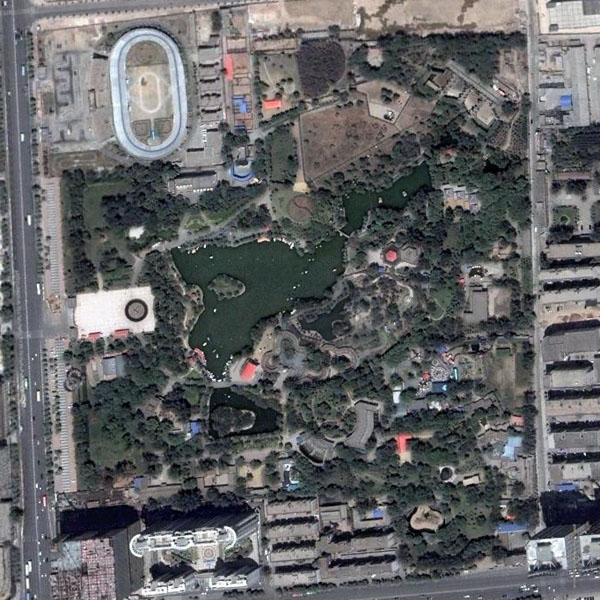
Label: Park